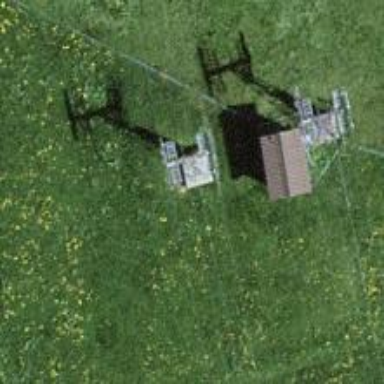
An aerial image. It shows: Pylon used for aerialway.